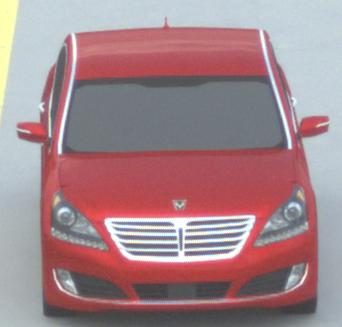
Make: Hyundai
Model: Equus
Detailed model: Gen. 2 VI
Model produced from: 2009
Model produced until: 2016
Doors: 4
Color: red
Road condition: dry road
Daytime: midday
Contrast: low contrast